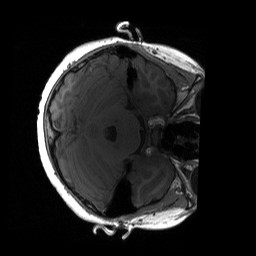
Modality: T1w
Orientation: axial
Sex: male
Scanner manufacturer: siemens
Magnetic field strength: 3 T
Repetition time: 1.9 s
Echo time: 0.00243 s